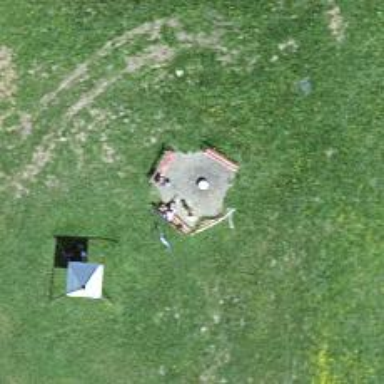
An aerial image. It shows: Picnic site with BBQ amenities.